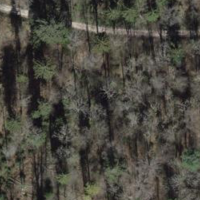
EUNIS habitat code: 41
Species observed at this site:
Petasites albus